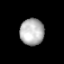
Tissue: lung
Cell type: Epithelial cells
Senescence score: 0.2437
Nuclear area (px): 629
Mean DAPI intensity: 178.975